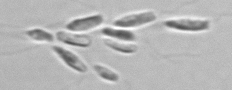
Label: Dinobryon